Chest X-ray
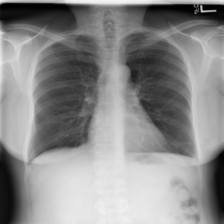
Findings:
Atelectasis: positive
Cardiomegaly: negative
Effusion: negative
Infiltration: negative
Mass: negative
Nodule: negative
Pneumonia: negative
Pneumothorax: negative
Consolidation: negative
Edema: negative
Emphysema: negative
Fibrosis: negative
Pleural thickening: negative
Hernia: negative